Question: I wrote the below program and upload it on my card :
'''
package transactionMechanismBugCheck;
import javacard.framework.APDU;
import javacard.framework.Applet;
import javacard.framework.ISOException;
import javacard.framework.JCSystem;
public class TransactionMechanismBugCheck extends Applet {
short[] arrayS;
byte[] arrayB;
private TransactionMechanismBugCheck() {
}
public static void install(byte bArray[], short bOffset, byte bLength)
throws ISOException {
new TransactionMechanismBugCheck().register();
}
public void process(APDU arg0) throws ISOException {
short[] arraySlocal=null;
JCSystem.beginTransaction();
arrayS=new short[1];
arraySlocal=arrayS;
JCSystem.abortTransaction();
ISOException.throwIt((short)0x9001);
}
}
'''
Installing procedure :
'''
gp: gp -list
AID: A000000151000000 (|....Q...|)
ISD OP_READY: Security Domain, Card lock, Card terminate, Default selected,
CVM (PIN) management
AID: A0000001515350 (|....QSP|)
ExM LOADED: (none)
A000000151535041 (|....QSPA|)
gp: gp -install d: ransactionMechanismBugCheck.cap
gp: gp -list
AID: A000000151000000 (|....Q...|)
ISD OP_READY: Security Domain, Card lock, Card terminate, Default selected,
CVM (PIN) management
AID: <PHONE> (|......|)
App SELECTABLE: (none)
AID: A0000001515350 (|....QSP|)
ExM LOADED: (none)
A000000151535041 (|....QSPA|)
AID: <PHONE> (|.....|)
ExM LOADED: (none)
<PHONE> (|......|)
gp:
'''
'SW=0x9001'

Above,The cursor blinking for about 10 second and then below line appears:
'''
OSC: opensc-tool -s 00A4040006010203040506
Using reader with a card: ACS CCID USB Reader 0
Sending: 00 A4 04 00 06 01 02 03 04 05 06
APDU transmit failed: Transmit failed
OSC:
'''
Note that I read this <URL> that is for 2009!
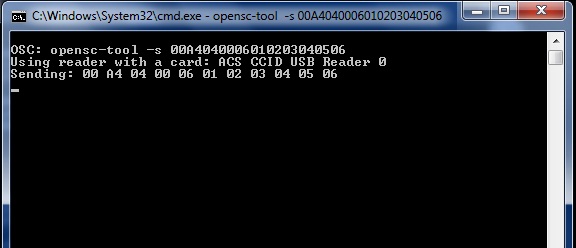
Answer: Although we cannot look into the card, it seems a higher chance that there protection against this attack and that a countermeasure has been triggered. A useful countermeasure is to "mute" the card, so no information is leaked back to a possible attacker. This mean that the card is .
There is of course no way to tell for sure, ask the vendor instead.